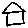
Label: house